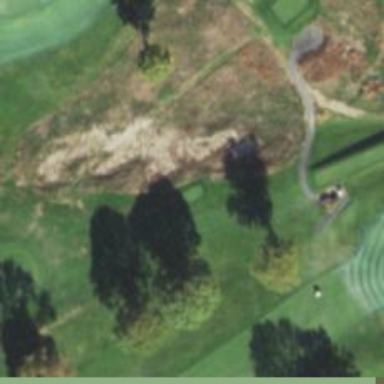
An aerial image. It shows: Golf tee.